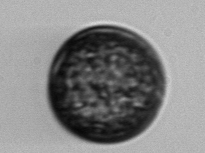
Label: Coscinodiscus